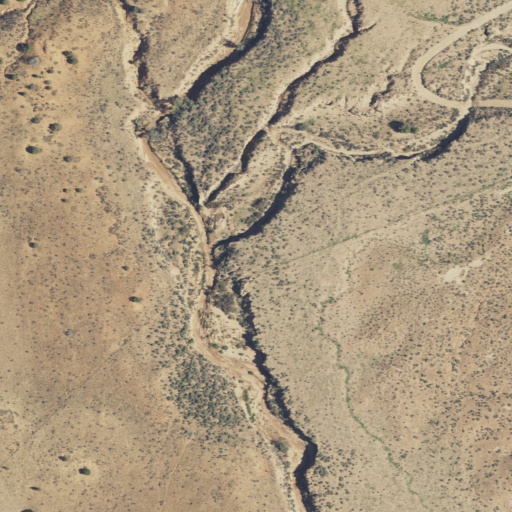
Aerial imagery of valley in Utah named Stevens Canyon containing only shrub